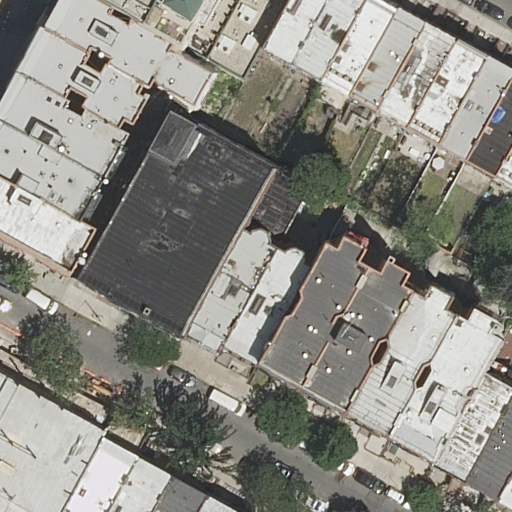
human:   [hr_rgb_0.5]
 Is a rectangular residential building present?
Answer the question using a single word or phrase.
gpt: yes

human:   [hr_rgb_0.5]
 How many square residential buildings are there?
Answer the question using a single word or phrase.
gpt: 0

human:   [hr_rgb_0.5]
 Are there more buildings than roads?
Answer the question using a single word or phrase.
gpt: yes

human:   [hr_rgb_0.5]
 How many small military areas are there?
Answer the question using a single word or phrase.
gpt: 0

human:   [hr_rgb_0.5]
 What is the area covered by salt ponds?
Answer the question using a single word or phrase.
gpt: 0m2

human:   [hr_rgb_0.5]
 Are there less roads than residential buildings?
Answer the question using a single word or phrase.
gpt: yes

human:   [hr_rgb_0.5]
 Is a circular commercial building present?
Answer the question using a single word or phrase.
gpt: no

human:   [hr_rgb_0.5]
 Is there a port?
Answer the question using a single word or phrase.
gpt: no

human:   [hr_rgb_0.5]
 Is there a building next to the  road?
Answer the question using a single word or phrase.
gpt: yes

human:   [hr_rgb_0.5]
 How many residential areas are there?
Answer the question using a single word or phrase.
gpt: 0

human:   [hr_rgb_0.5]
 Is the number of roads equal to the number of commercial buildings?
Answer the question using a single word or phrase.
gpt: no

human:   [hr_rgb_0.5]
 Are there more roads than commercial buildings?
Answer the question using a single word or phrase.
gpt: yes

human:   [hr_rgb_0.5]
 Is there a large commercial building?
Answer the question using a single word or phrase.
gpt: no

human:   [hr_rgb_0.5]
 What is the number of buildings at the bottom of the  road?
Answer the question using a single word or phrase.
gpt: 6

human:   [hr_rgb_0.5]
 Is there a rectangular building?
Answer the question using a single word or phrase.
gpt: yes

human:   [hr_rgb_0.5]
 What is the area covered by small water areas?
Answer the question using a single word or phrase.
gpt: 0m2

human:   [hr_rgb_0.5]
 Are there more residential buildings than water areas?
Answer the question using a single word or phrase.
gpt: yes

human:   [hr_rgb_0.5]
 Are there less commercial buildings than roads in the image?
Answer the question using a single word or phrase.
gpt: yes

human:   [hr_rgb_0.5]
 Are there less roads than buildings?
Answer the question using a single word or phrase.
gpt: yes

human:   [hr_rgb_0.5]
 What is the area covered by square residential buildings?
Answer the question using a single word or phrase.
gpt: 0m2

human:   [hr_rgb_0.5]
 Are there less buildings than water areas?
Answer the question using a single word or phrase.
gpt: no

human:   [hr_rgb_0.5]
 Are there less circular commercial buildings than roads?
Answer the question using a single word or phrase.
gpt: yes

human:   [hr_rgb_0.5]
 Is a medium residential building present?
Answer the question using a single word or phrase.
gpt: yes

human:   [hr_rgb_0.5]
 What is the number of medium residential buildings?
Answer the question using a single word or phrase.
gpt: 16

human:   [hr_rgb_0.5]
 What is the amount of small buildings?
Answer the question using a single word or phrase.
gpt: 13

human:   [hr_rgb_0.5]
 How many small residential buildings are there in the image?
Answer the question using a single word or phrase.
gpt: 13

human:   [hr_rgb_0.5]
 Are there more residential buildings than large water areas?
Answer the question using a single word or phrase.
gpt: yes

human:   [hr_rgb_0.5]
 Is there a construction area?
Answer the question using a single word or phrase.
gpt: no

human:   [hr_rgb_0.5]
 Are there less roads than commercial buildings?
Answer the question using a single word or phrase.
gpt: no

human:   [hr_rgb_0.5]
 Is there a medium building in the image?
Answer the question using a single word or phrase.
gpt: yes

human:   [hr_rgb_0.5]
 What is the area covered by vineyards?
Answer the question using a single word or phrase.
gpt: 0m2

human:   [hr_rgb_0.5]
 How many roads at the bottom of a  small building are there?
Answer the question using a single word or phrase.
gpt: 1

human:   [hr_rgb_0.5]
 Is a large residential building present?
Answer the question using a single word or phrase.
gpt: yes

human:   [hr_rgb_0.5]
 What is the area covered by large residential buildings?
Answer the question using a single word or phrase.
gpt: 2341m2

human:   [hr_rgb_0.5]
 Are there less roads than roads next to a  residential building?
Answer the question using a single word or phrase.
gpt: no

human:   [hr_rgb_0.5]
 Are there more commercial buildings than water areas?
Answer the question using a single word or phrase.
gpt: no